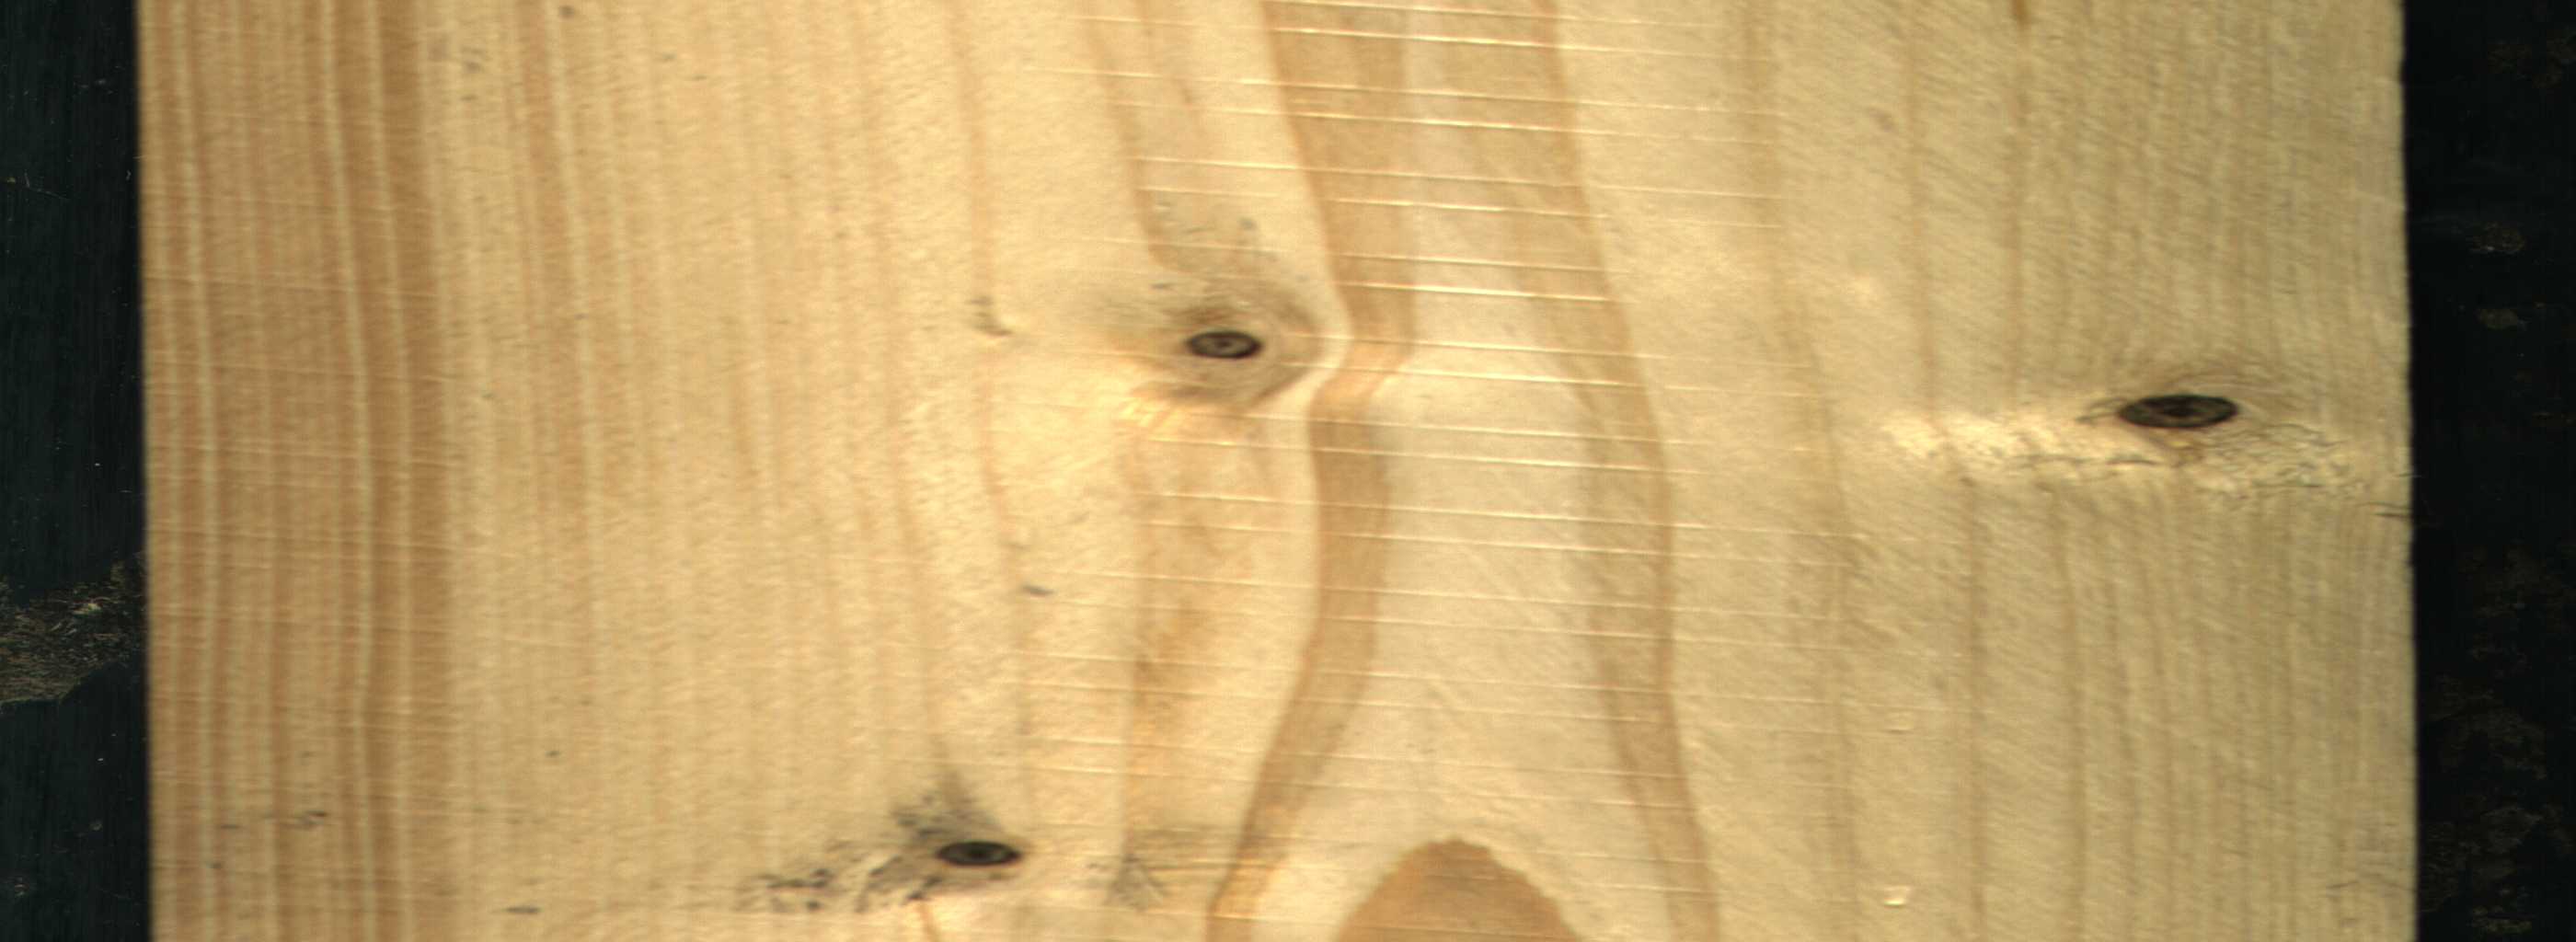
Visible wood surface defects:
Quartzity
Dead_Knot
Dead_Knot
Dead_Knot